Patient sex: F
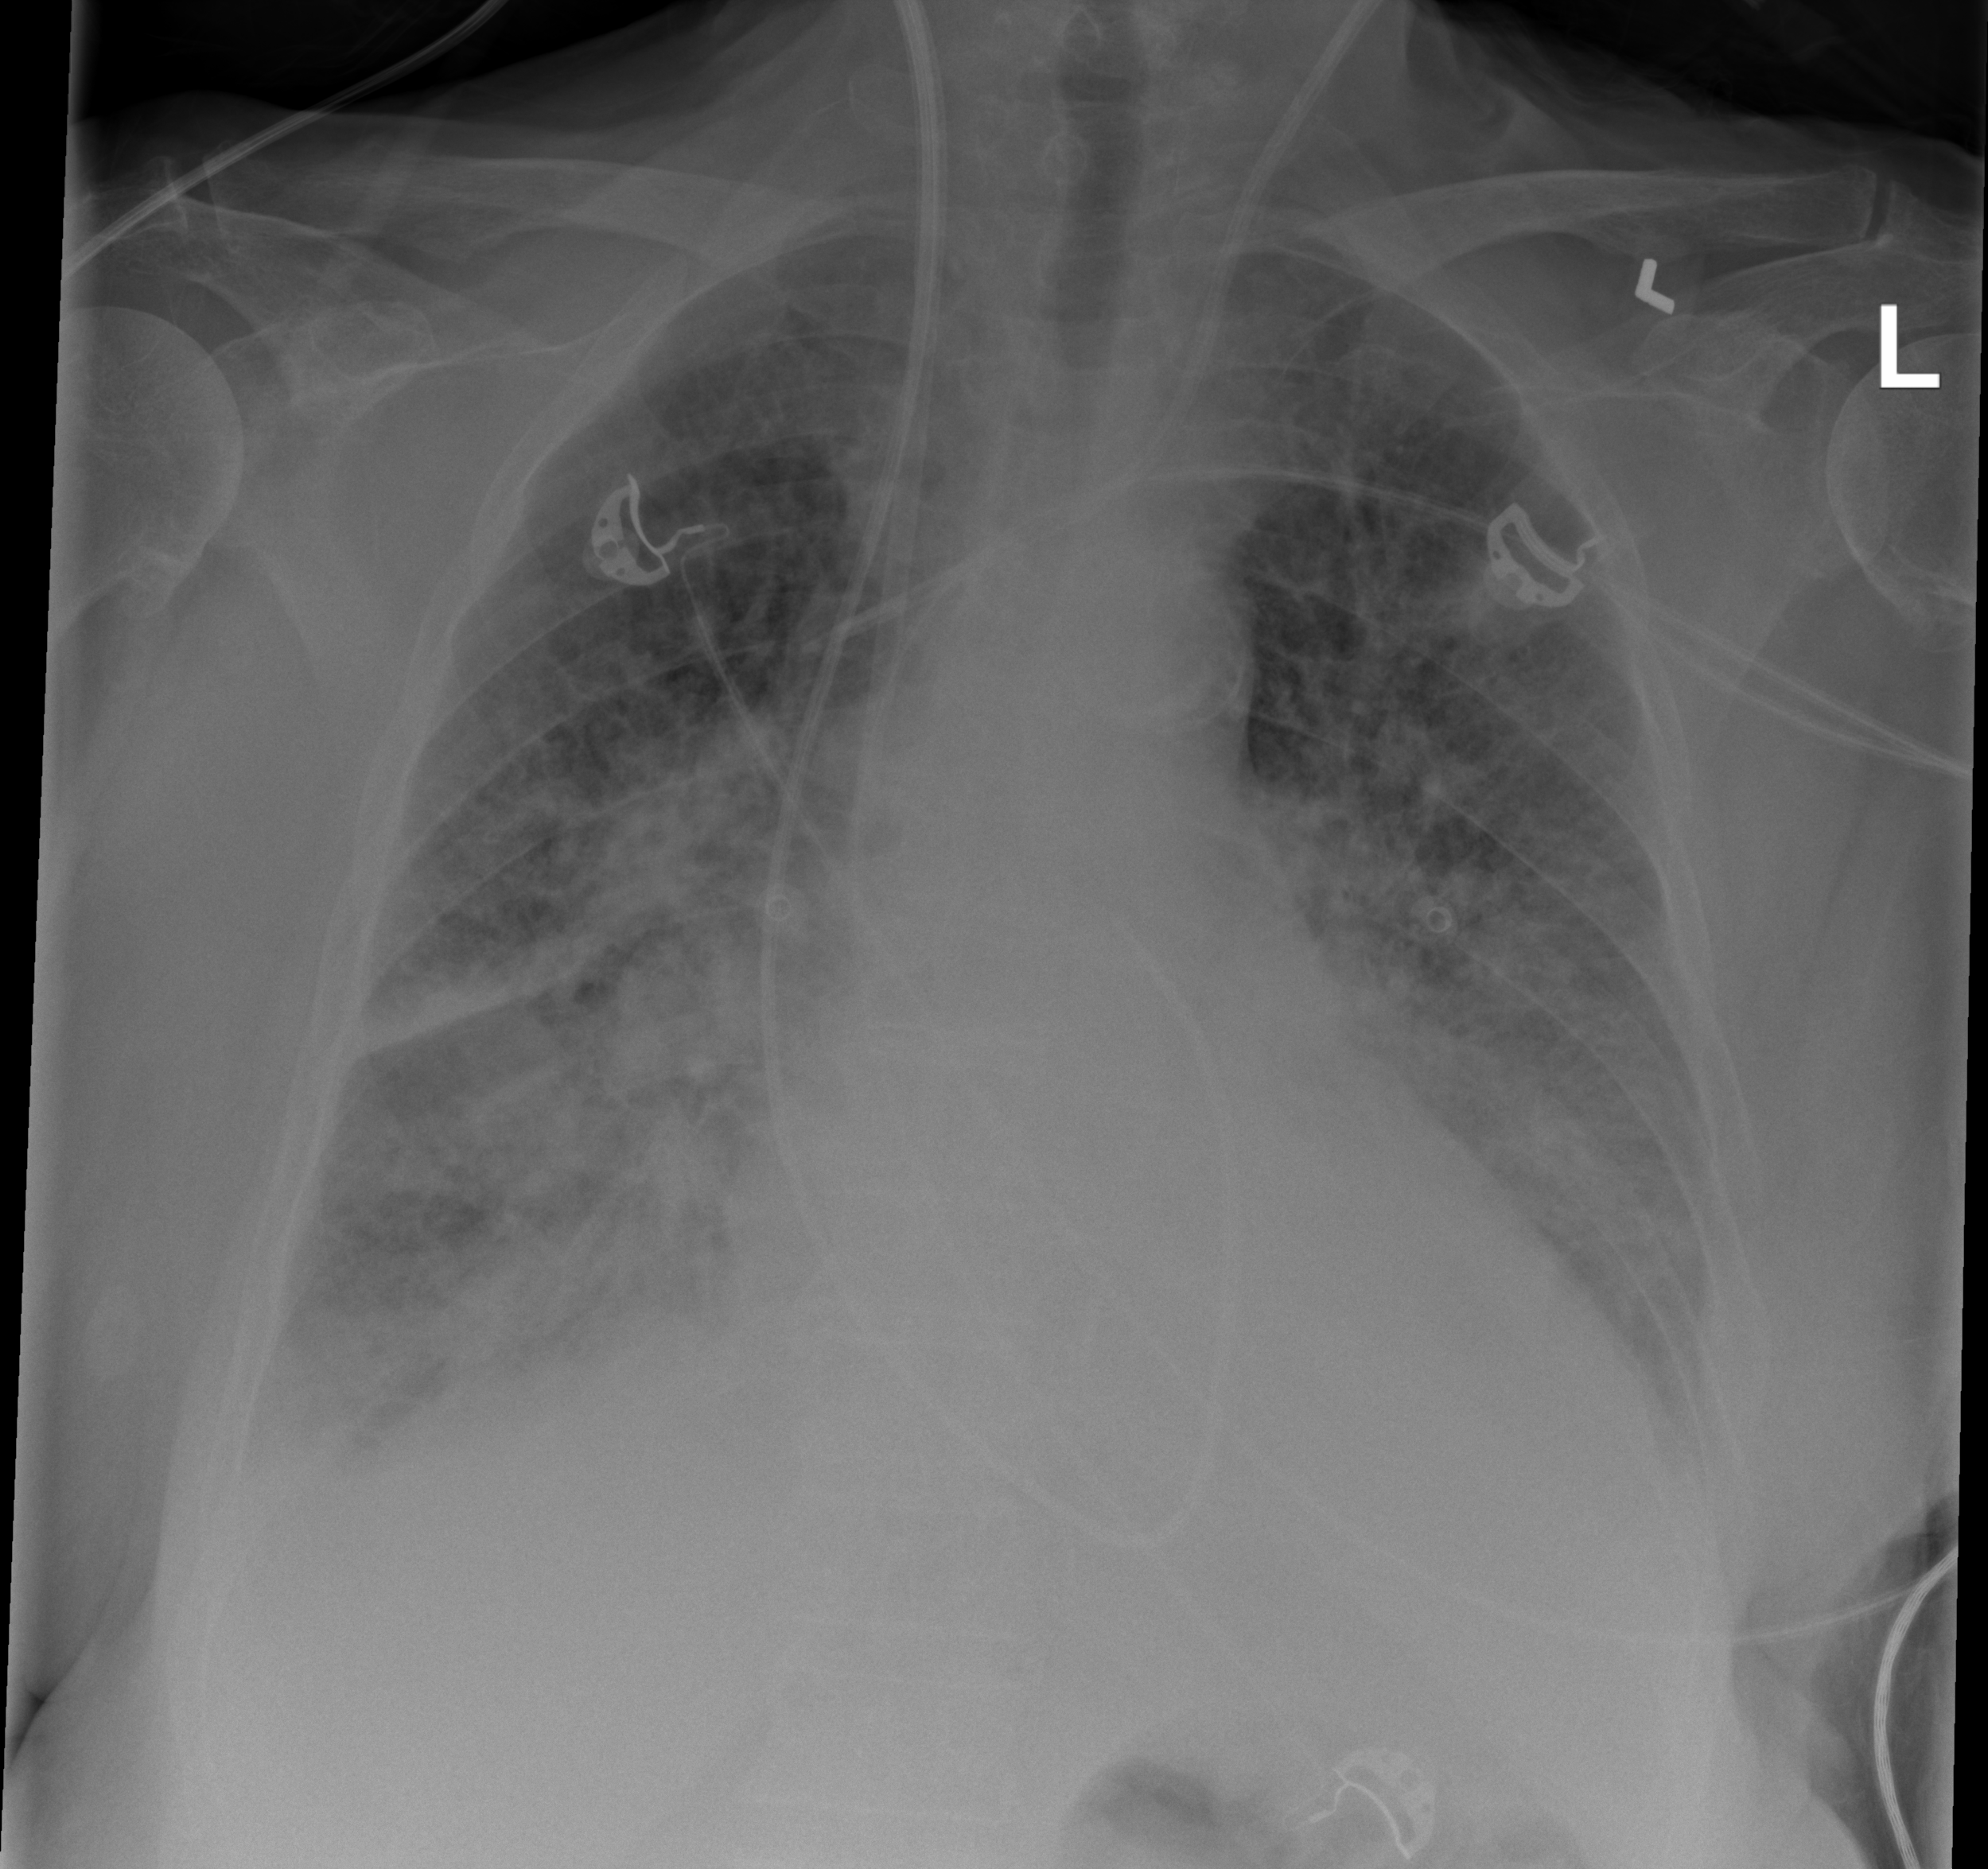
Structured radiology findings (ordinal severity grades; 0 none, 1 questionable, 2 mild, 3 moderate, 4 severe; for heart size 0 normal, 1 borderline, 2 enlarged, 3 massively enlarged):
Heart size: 2
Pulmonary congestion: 3
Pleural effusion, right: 2
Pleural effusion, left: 2
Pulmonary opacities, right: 4
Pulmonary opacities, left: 3
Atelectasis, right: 4
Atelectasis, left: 3